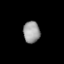
Tissue: lung
Cell type: Fibroblasts
Senescence score: 0.5417
Nuclear area (px): 352
Mean DAPI intensity: 155.898